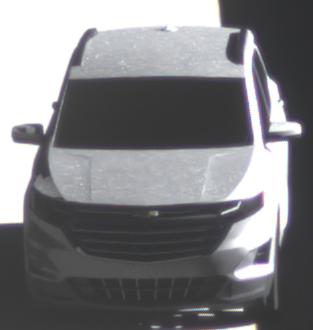
Make: Chevrolet
Model: Equinox
Detailed model: Gen. 2
Model produced from: 2015
Model produced until: 2017
Doors: 5
Color: white
Road condition: dry road
Daytime: morning or afternoon
Contrast: high contrast